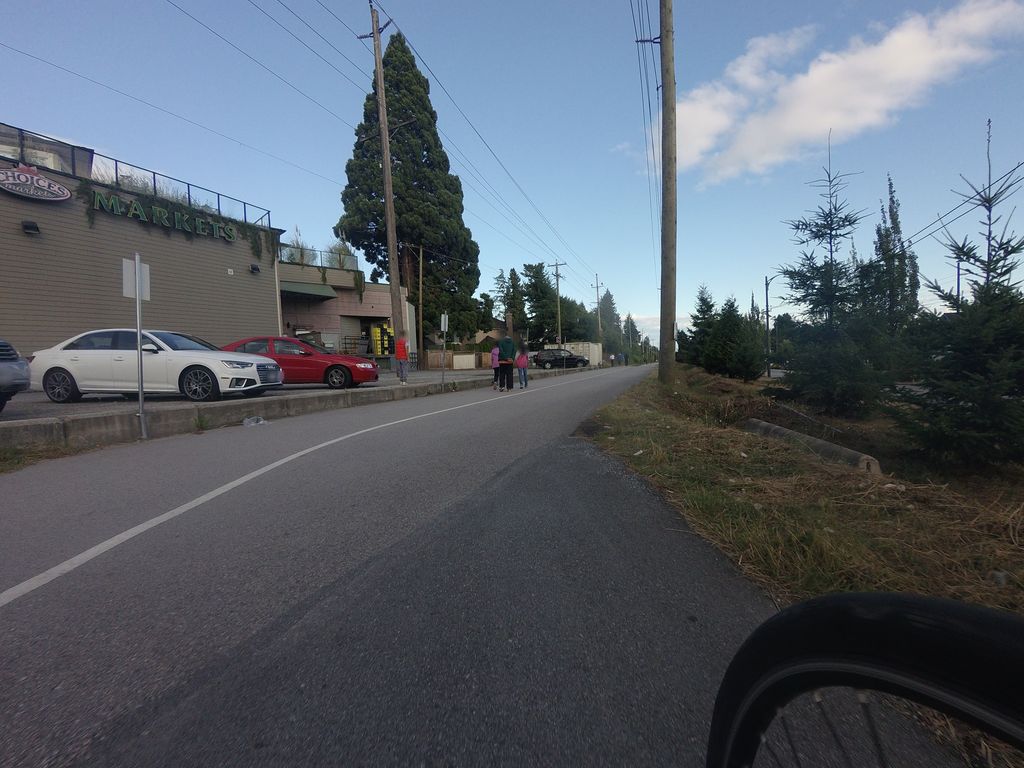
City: vancouver